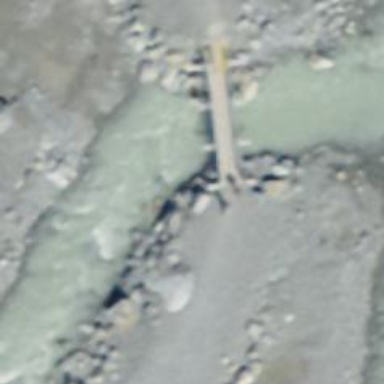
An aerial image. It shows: Path leading to bridge.